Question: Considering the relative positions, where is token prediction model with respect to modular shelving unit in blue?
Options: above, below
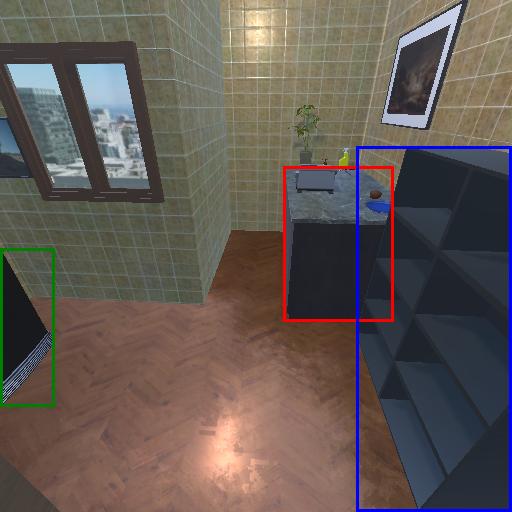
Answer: above